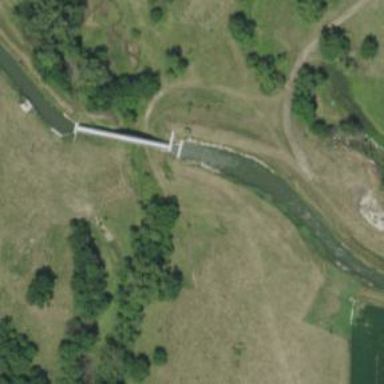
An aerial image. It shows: Aqueduct bridge over canal.